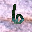
Label: 6